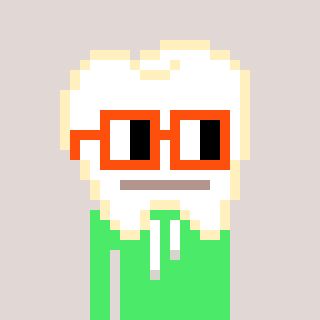
a pixel art character with square orange glasses, a tooth-shaped head and a teal-colored body on a warm background